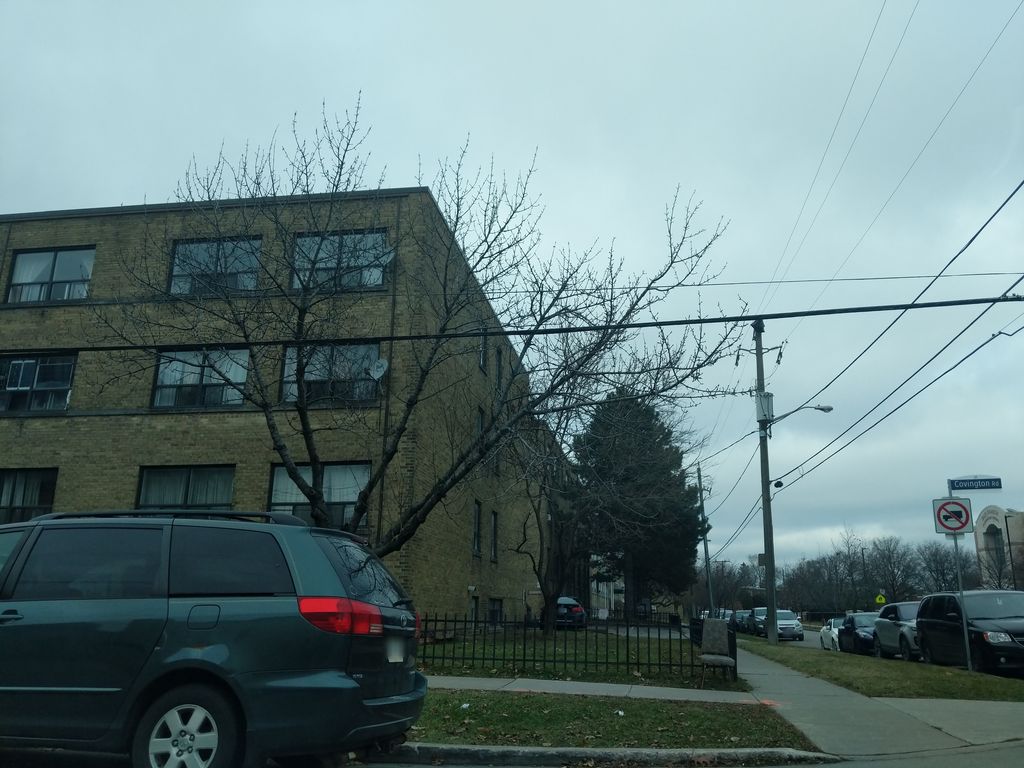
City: toronto